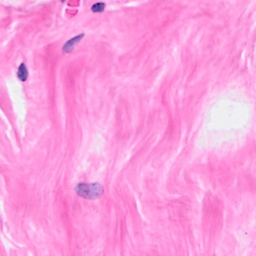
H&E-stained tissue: Breast